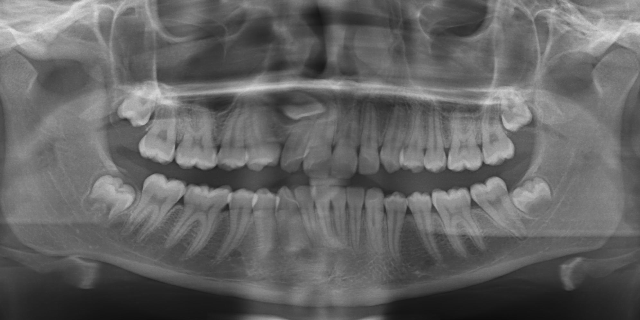
adult